Interaction volume radius: 10 \u00c5
Interaction volume height: 30 \u00c5
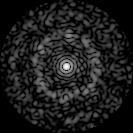
Disorder parameter: 0.8029